Question: this is my app (with fragments):
On the left side there is a ListView where you can choose.
If you selected one the right side load a fragment and add Tabs to the ActionBar.
There is the code for that:
'''
import java.util.ArrayList;
import android.content.Context;
import android.os.Bundle;
import android.support.v4.app.Fragment;
import android.support.v4.app.FragmentPagerAdapter;
import android.support.v4.app.FragmentTransaction;
import android.support.v4.view.ViewPager;
import android.view.LayoutInflater;
import android.view.View;
import android.view.ViewGroup;
import com.actionbarsherlock.app.ActionBar;
import com.actionbarsherlock.app.ActionBar.Tab;
import com.actionbarsherlock.app.SherlockFragment;
import com.actionbarsherlock.app.SherlockFragmentActivity;
public class SpieleUndTabelleFragment extends SherlockFragment
{
ViewPager mViewPager;
TabsAdapter mTabsAdapter;
public View onCreateView(LayoutInflater inflater, ViewGroup container,Bundle savedInstanceState)
{
ActionBar bar = getSherlockActivity().getSupportActionBar();
bar.setNavigationMode(ActionBar.NAVIGATION_MODE_TABS);
bar.setHomeButtonEnabled(true);
mViewPager = new ViewPager(getSherlockActivity());
mViewPager.setId(R.id.pager);
mTabsAdapter = new TabsAdapter(getSherlockActivity(), mViewPager);
mTabsAdapter.removeAllTabs();
mTabsAdapter.addTab(bar.newTab().setText("Alle Spiele"), Spiele.class, null);
mTabsAdapter.addTab(bar.newTab().setText("Tabelle"), Tabelle.class, null);
return mViewPager;
}
public static class TabsAdapter extends FragmentPagerAdapter implements ActionBar.TabListener, ViewPager.OnPageChangeListener
{
private final Context mContext;
private final ActionBar mActionBar;
private final ViewPager mViewPager;
private final ArrayList<TabInfo> mTabs = new ArrayList<TabInfo>();
static final class TabInfo
{
private final Class<?> clss;
private final Bundle args;
TabInfo(Class<?> _class, Bundle _args)
{
clss = _class;
args = _args;
}
}
public TabsAdapter(SherlockFragmentActivity activity, ViewPager pager)
{
super(activity.getSupportFragmentManager());
mContext = activity;
mActionBar = activity.getSupportActionBar();
mViewPager = pager;
mViewPager.setAdapter(this);
mViewPager.setOnPageChangeListener(this);
}
public void addTab(ActionBar.Tab tab, Class<?> clss, Bundle args)
{
TabInfo info = new TabInfo(clss, args);
tab.setTag(info);
tab.setTabListener(this);
mTabs.add(info);
mActionBar.addTab(tab);
notifyDataSetChanged();
}
public void removeAllTabs()
{
mActionBar.removeAllTabs();
notifyDataSetChanged();
}
@Override
public int getCount()
{
return mTabs.size();
}
@Override
public Fragment getItem(int position)
{
TabInfo info = mTabs.get(position);
return Fragment.instantiate(mContext, info.clss.getName(), info.args);
}
public void onPageScrolled(int position, float positionOffset, int positionOffsetPixels)
{
}
public void onPageSelected(int position)
{
mActionBar.setSelectedNavigationItem(position);
}
public void onPageScrollStateChanged(int state)
{
}
public void onTabSelected(Tab tab, FragmentTransaction ft)
{
Object tag = tab.getTag();
for (int i = 0; i < mTabs.size(); i++)
{
if (mTabs.get(i) == tag)
{
mViewPager.setCurrentItem(i);
}
}
}
public void onTabUnselected(Tab tab, FragmentTransaction ft)
{
}
public void onTabReselected(Tab tab, FragmentTransaction ft)
{
}
}
}
'''
The Spiele and Tabelle-Class load into the fragments and runs like i want.
If i click of one category (of the left fragment) the right Tabs with Spiele and Tabelle-Calss loads and run.
But if i click a second time of a other category on the left side the tabs in actionbar are removed and new one load. But there is my problem.
Tabelle and Spiele-Tabs doesnt load again! I have always a blank page! because the to classes doesnt load again...
Here is the code which i refresh the right fragment with the tabs:
'''
SpieleUndTabelleFragment fragment = new SpieleUndTabelleFragment();
FragmentTransaction ft = getFragmentManager().beginTransaction();
ft.replace(R.id.item_detail_container, fragment);
ft.setTransition(FragmentTransaction.TRANSIT_FRAGMENT_OPEN);
ft.commit();
'''
Can anybody help me?!
Thank you!
---------------- ---------------------
i use 'getFragmetManager()' because i have a 'setOnItemListener()' with inner-class. If i want to use 'getSupportFragmentManager()' eclipse say it doestnt support it.
here is the code from 'onCreateView()' from the class:
'''
View view = inflater.inflate(R.layout.waehle_mannschaft, container, false);
ListView myList = (ListView) view.findViewById(R.id.list);
myList.setDivider(null);
final String[] listContent = {"News", "Gastebuch", "Herren 1", "Herren 2", "Herren 3", "Damen 1", "Damen 2", "mannl. A", "mannl. B1", "mannl. B2", "mannl. C", "mannl. D", "E-Jugend"};
ArrayAdapter<String> adapter = new ArrayAdapter<String>(view.getContext(), android.R.layout.simple_list_item_1, listContent);
myList.setAdapter(adapter);
final View v2 = view;
myList.setOnItemClickListener(new AdapterView.OnItemClickListener()
{
public void onItemClick(AdapterView av, View v, int position, long id)
{
Toast.makeText(v2.getContext(), listContent[position], Toast.LENGTH_LONG).show();
if(twoPanels)
{
SpieleUndTabelleFragment fragment = new SpieleUndTabelleFragment();
FragmentTransaction ft = getFragmentManager().beginTransaction();
ft.replace(R.id.item_detail_container, fragment);
ft.setTransition(FragmentTransaction.TRANSIT_FRAGMENT_OPEN);
ft.commit();
}
else
{
Intent myIntent = new Intent(v2.getContext(), SpieleUndTabelleActivity.class);
startActivity(myIntent);
}
}
});
return view;
'''
Spiele is blank at this time. Tabelle show a basic tabelle. Like the image:

and i say it again. the first time i choose a item on the left fragment it do what i want. but if click a second time the # Verein + 0 - Punkte goes away and it is a blank page...beacuse tabelle dont load again...
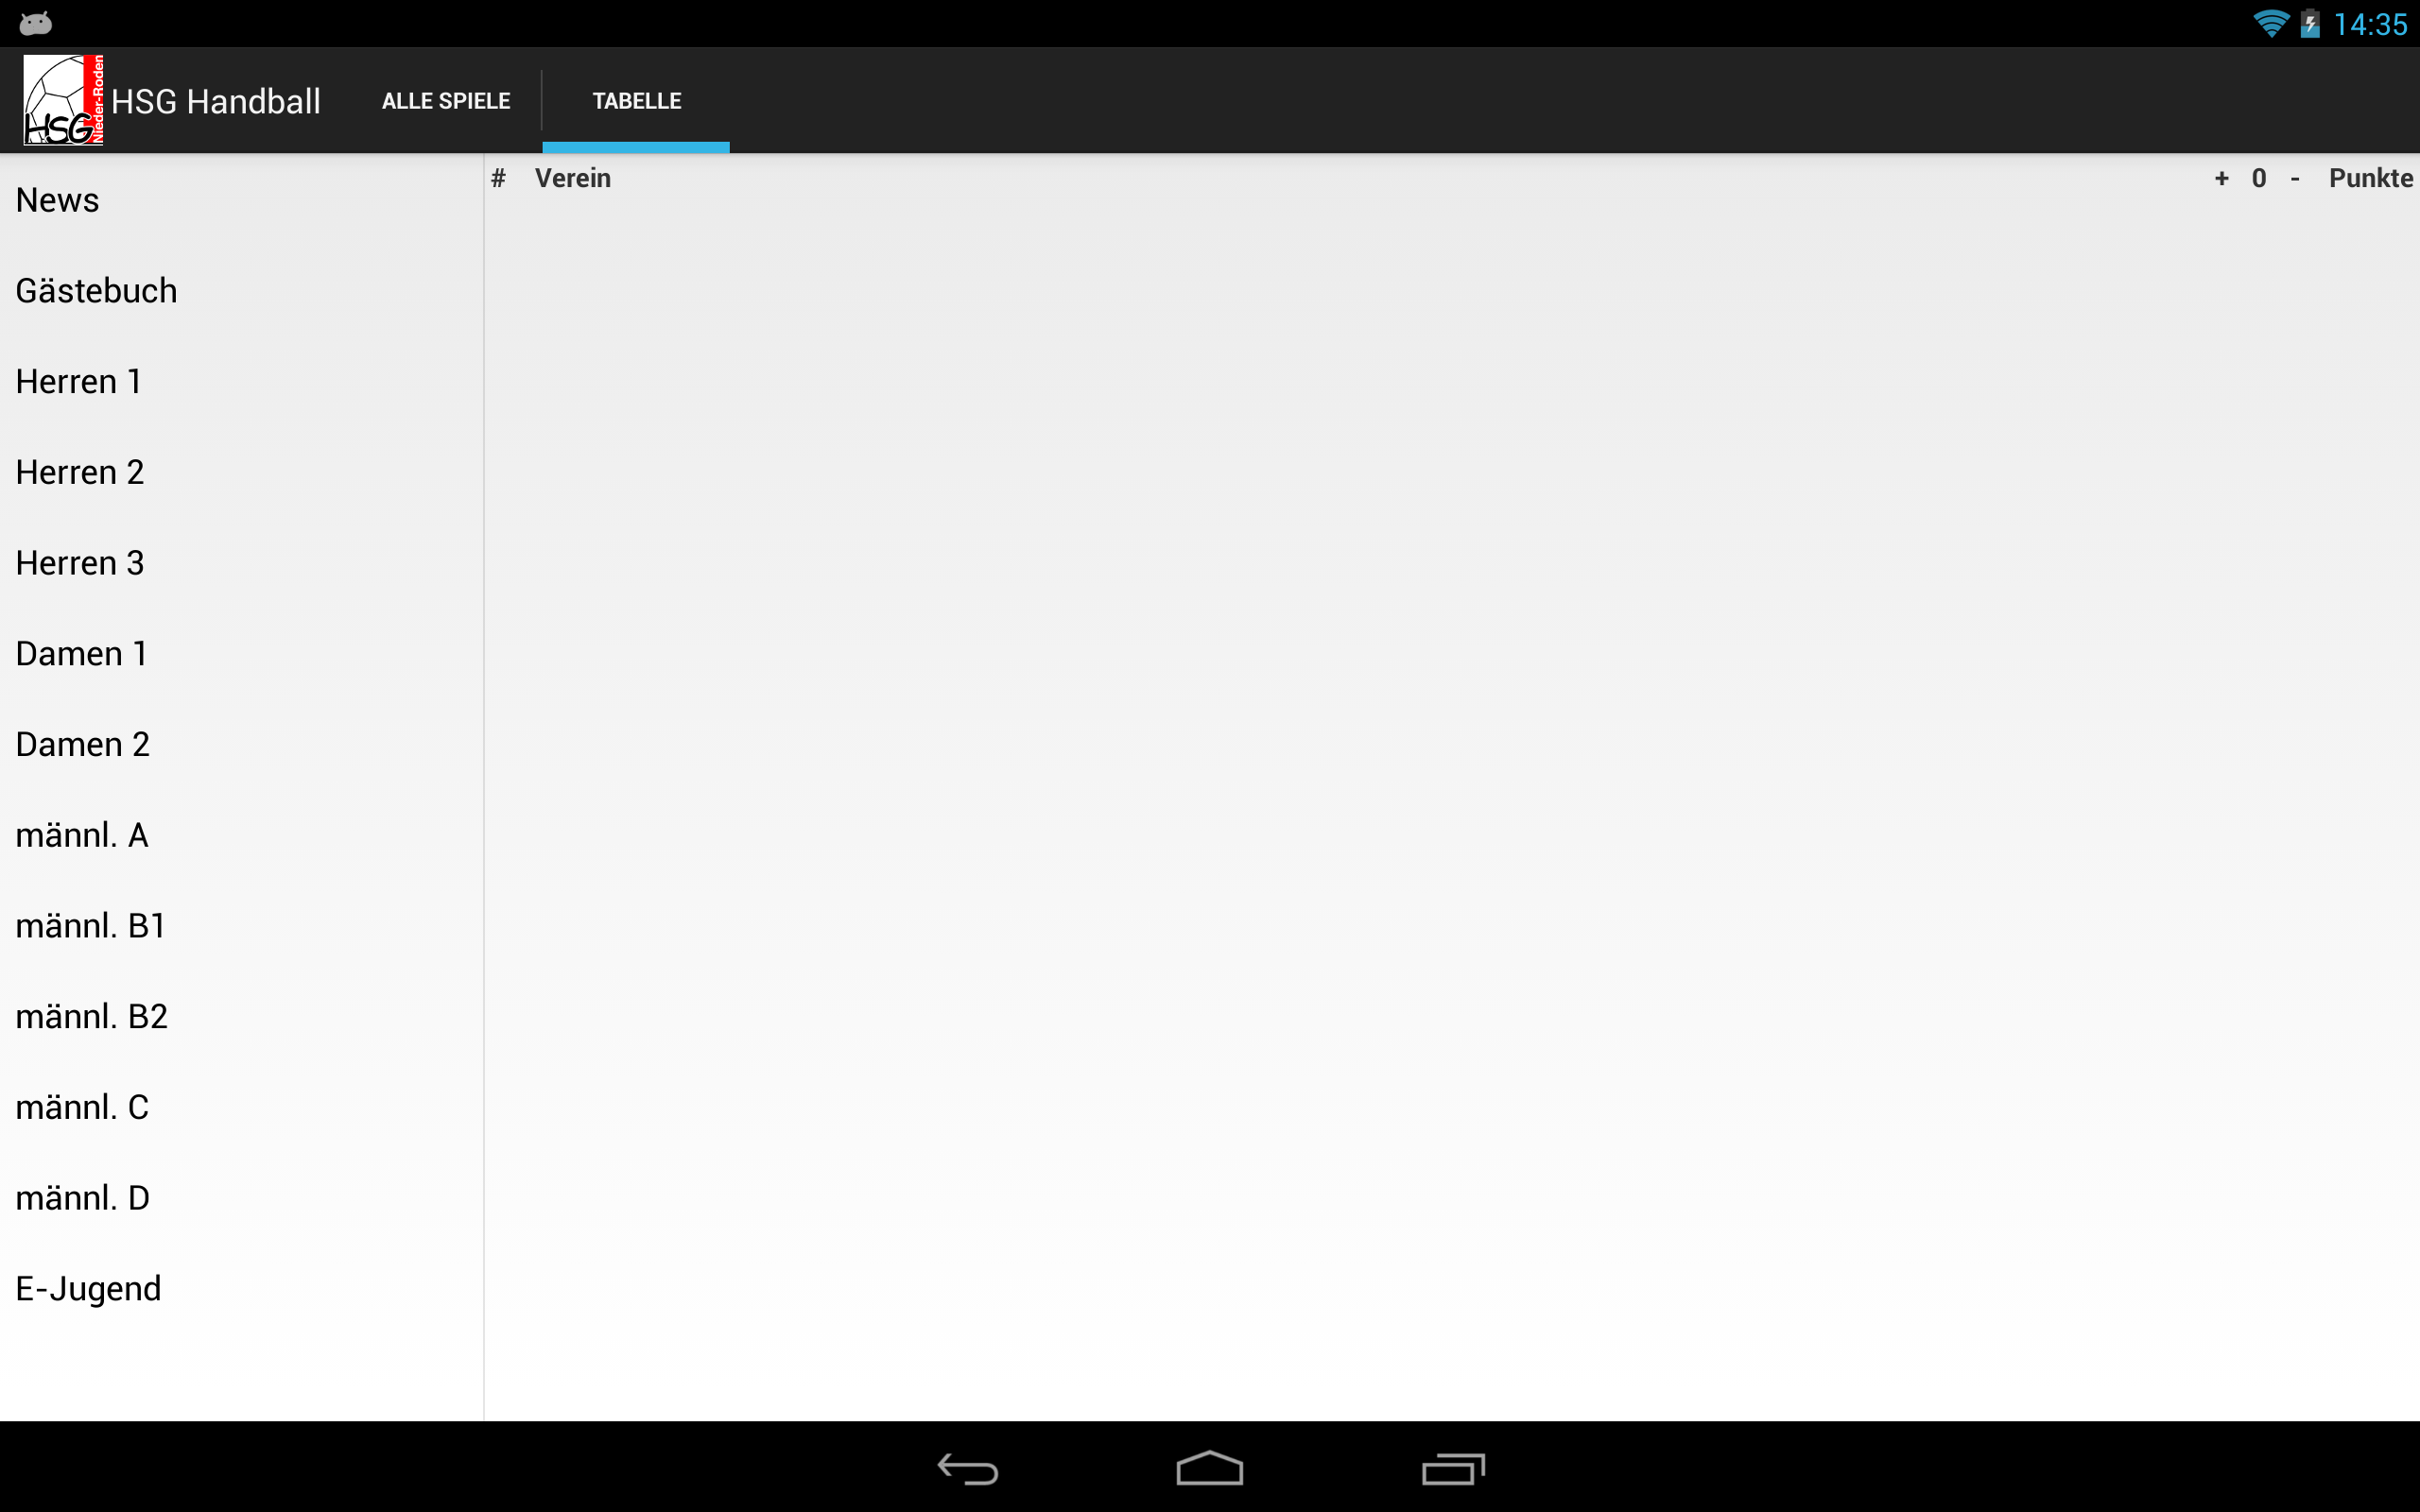
Answer: I think the problem is that 'onCreateView' doesnt get called the second time you load it because it is already created.
Move the code for attaching the fragment
to 'onActivityCreated()'